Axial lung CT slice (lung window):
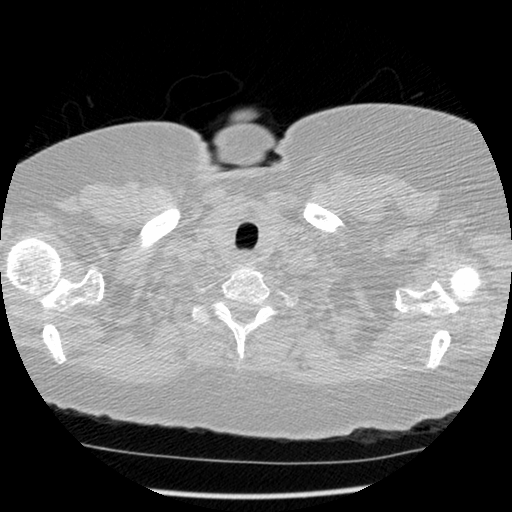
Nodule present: no